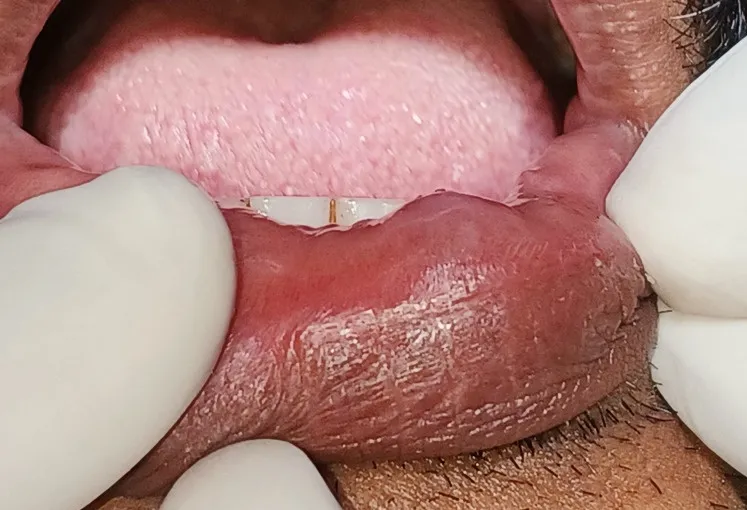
Pre-operative view of mucous extravasation cyst associated with lower lip.
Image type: pathology (fish)